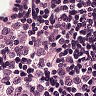
Metastatic tissue present: yes